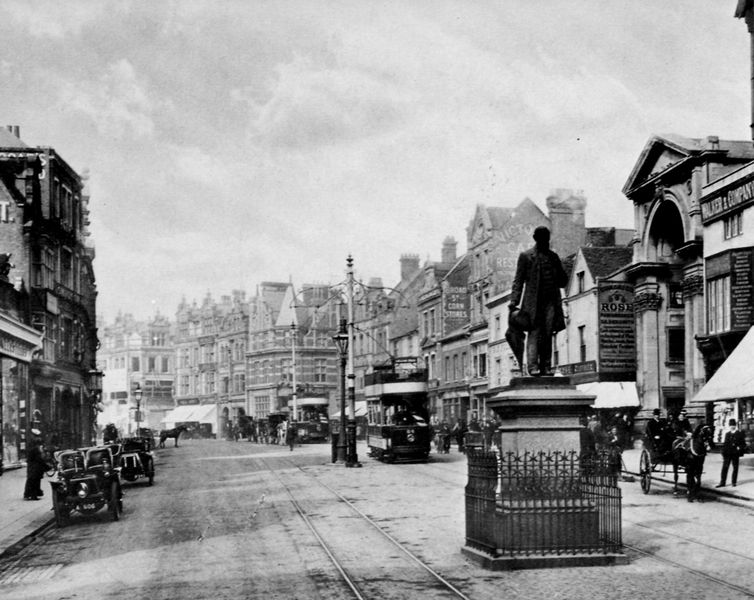
Titel: Reading, Broad Street
Künstler: Francis Frith
Schlagwörter: himmel, mann, schatten, weiß, wolken, landschaft, menschen, stadt, fenster, frau, fussgänger, grau, hell, jahrhundertwende, lampe, laterne, licht, paris, schwarz, strasse, säulen, dach, gebäude, regenschirm, rose, schirm, tiere, weg, zaun, alt, architektur, sockel, häuser, gitter, kirche, wege, figur, mantel, personen, england, pferd, pferde, räder, statue, bewölkt, deutschland, rückenansicht, ansicht, bogen, fassaden, pflaster, wohnhäuser, dächer, amerika, droschke, geschäfte, kutsche, kutschen, läden, platz, auto, podest, foto, fotografie, photographie, berlin, gehsteig, dache, denkmal, rückseite, schwarz-weiß, gehweg, kutscher, photo, bahn, straßenlaterne, verkehr, fachwerk, fachwerkhaus, fachwerkhäuser, marktplatz, gleise, schiene, schienen, london, pferdegespann, erinnerung, umzäunung, oldtimer, automobil, autos, fahrzeug, fahrzeuge, standbild, häuserzeile, straßenbahn, tram, trambahn, strassenbahnschienen, straßenzug, parken, fassden, großstadt, droschken, bus, busse, satdt, laternenpfahl, high street, automobile, 20. jahrhundert, hauptstraße, 1910, pafhl, basperrung, rdächer, #läden